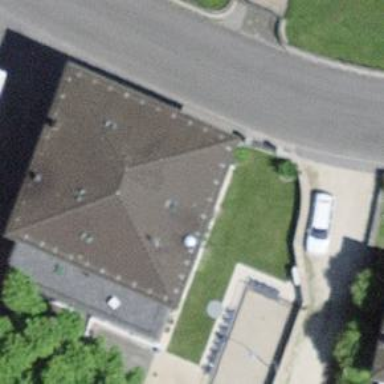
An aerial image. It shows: Restaurant.